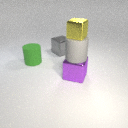
large gray rubber cylinder above large purple metal cube